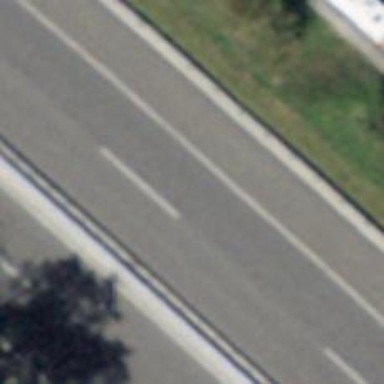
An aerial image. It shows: Motorway.